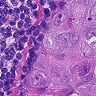
Metastatic tissue present: yes